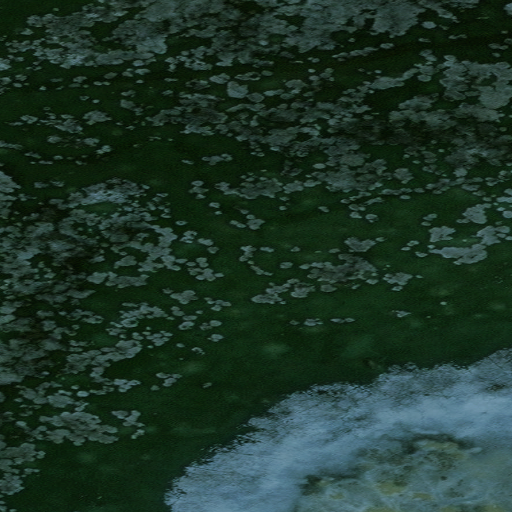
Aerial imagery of valley in Alaska named Matanuska Valley containing only unknown